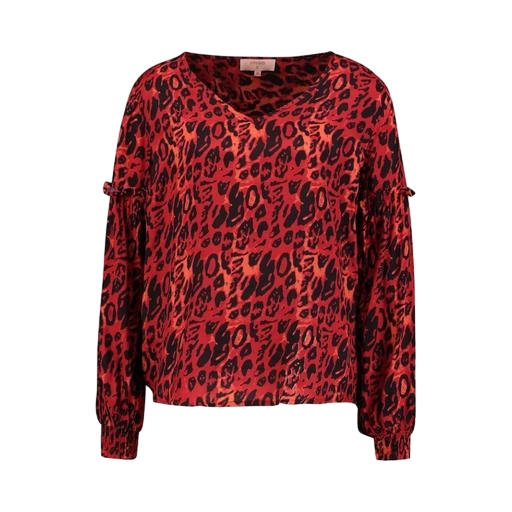
red animal roll-up sleeve top, top red leopard print, leopard-print blouse, white background